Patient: sex M, age 62
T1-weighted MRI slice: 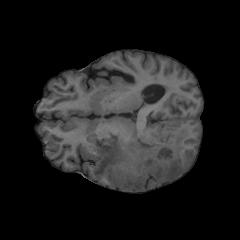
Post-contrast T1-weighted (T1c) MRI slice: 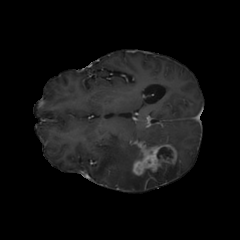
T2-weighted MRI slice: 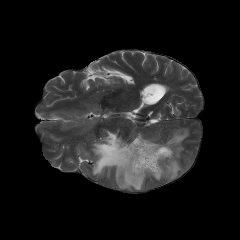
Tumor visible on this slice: yes
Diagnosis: Glioblastoma, IDH-wildtype
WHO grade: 4